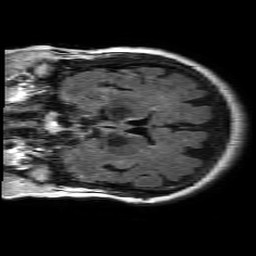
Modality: FLAIR
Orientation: coronal
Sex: female
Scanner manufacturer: philips
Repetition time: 11 s
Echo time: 0.125 s